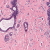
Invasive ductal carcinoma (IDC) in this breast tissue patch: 0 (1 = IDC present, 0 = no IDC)